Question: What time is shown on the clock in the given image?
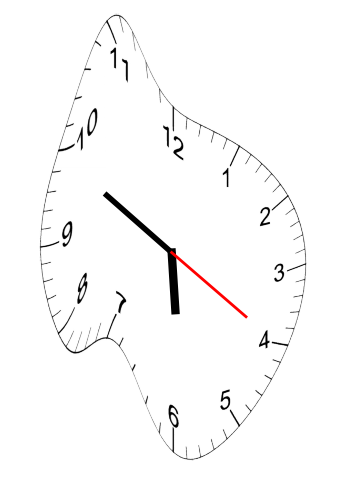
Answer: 05:49:20